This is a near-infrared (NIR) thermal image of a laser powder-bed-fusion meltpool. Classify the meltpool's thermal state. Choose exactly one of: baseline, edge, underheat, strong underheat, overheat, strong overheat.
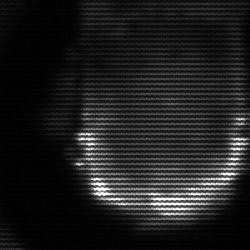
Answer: baseline